The image is an STFT spectrogram (time versus frequency) of a rolling-element bearing's vibration signal. What is the most likely bearing condition (normal, inner_race, outer_race, ball)?
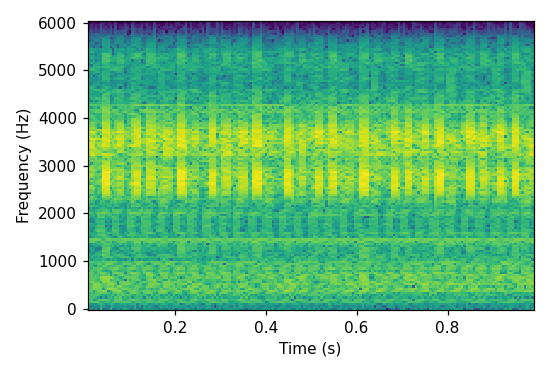
Answer: inner_race